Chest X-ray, AP view. Patient: 15 years old, sex M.
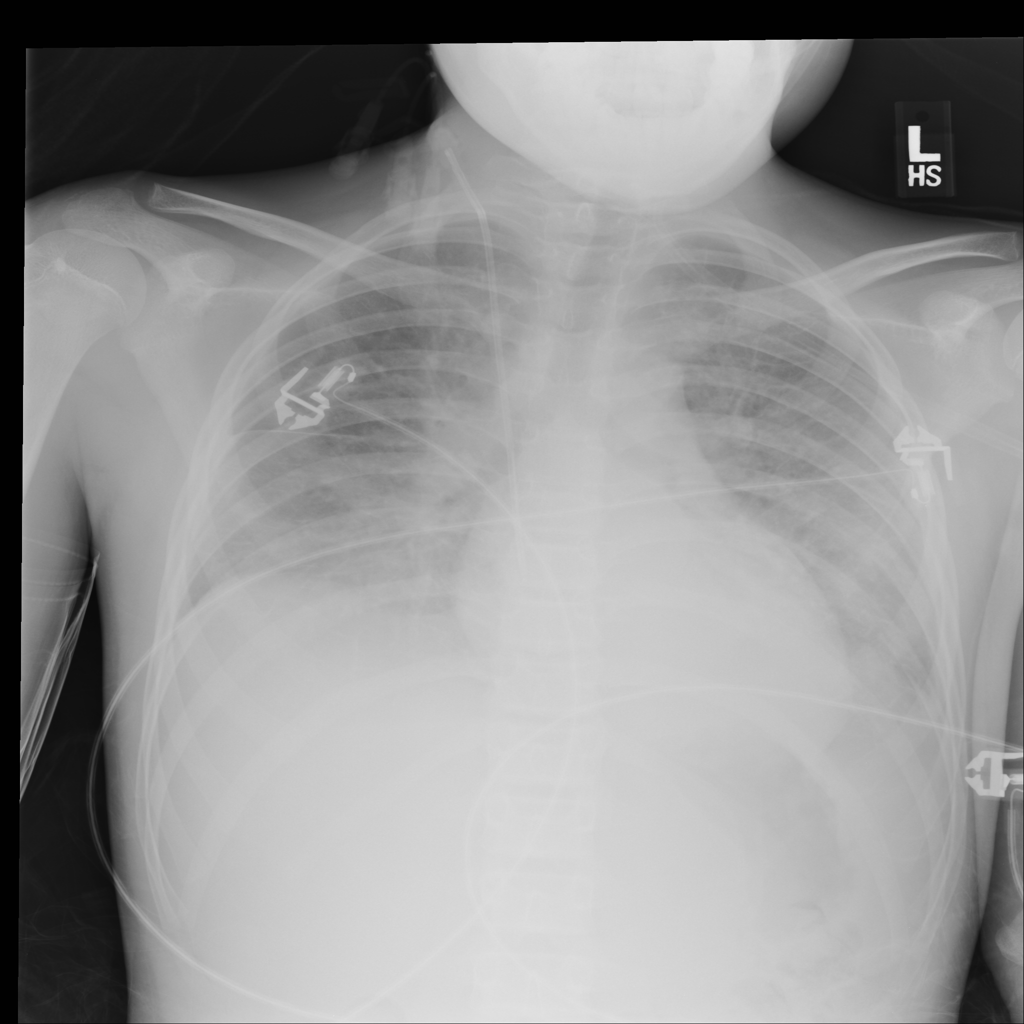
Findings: Edema, Effusion, Infiltration